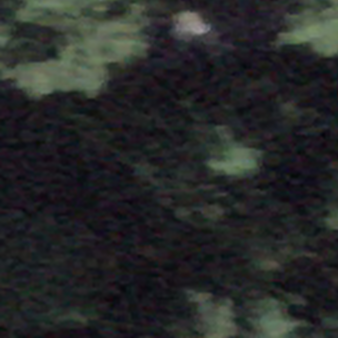
Label: other